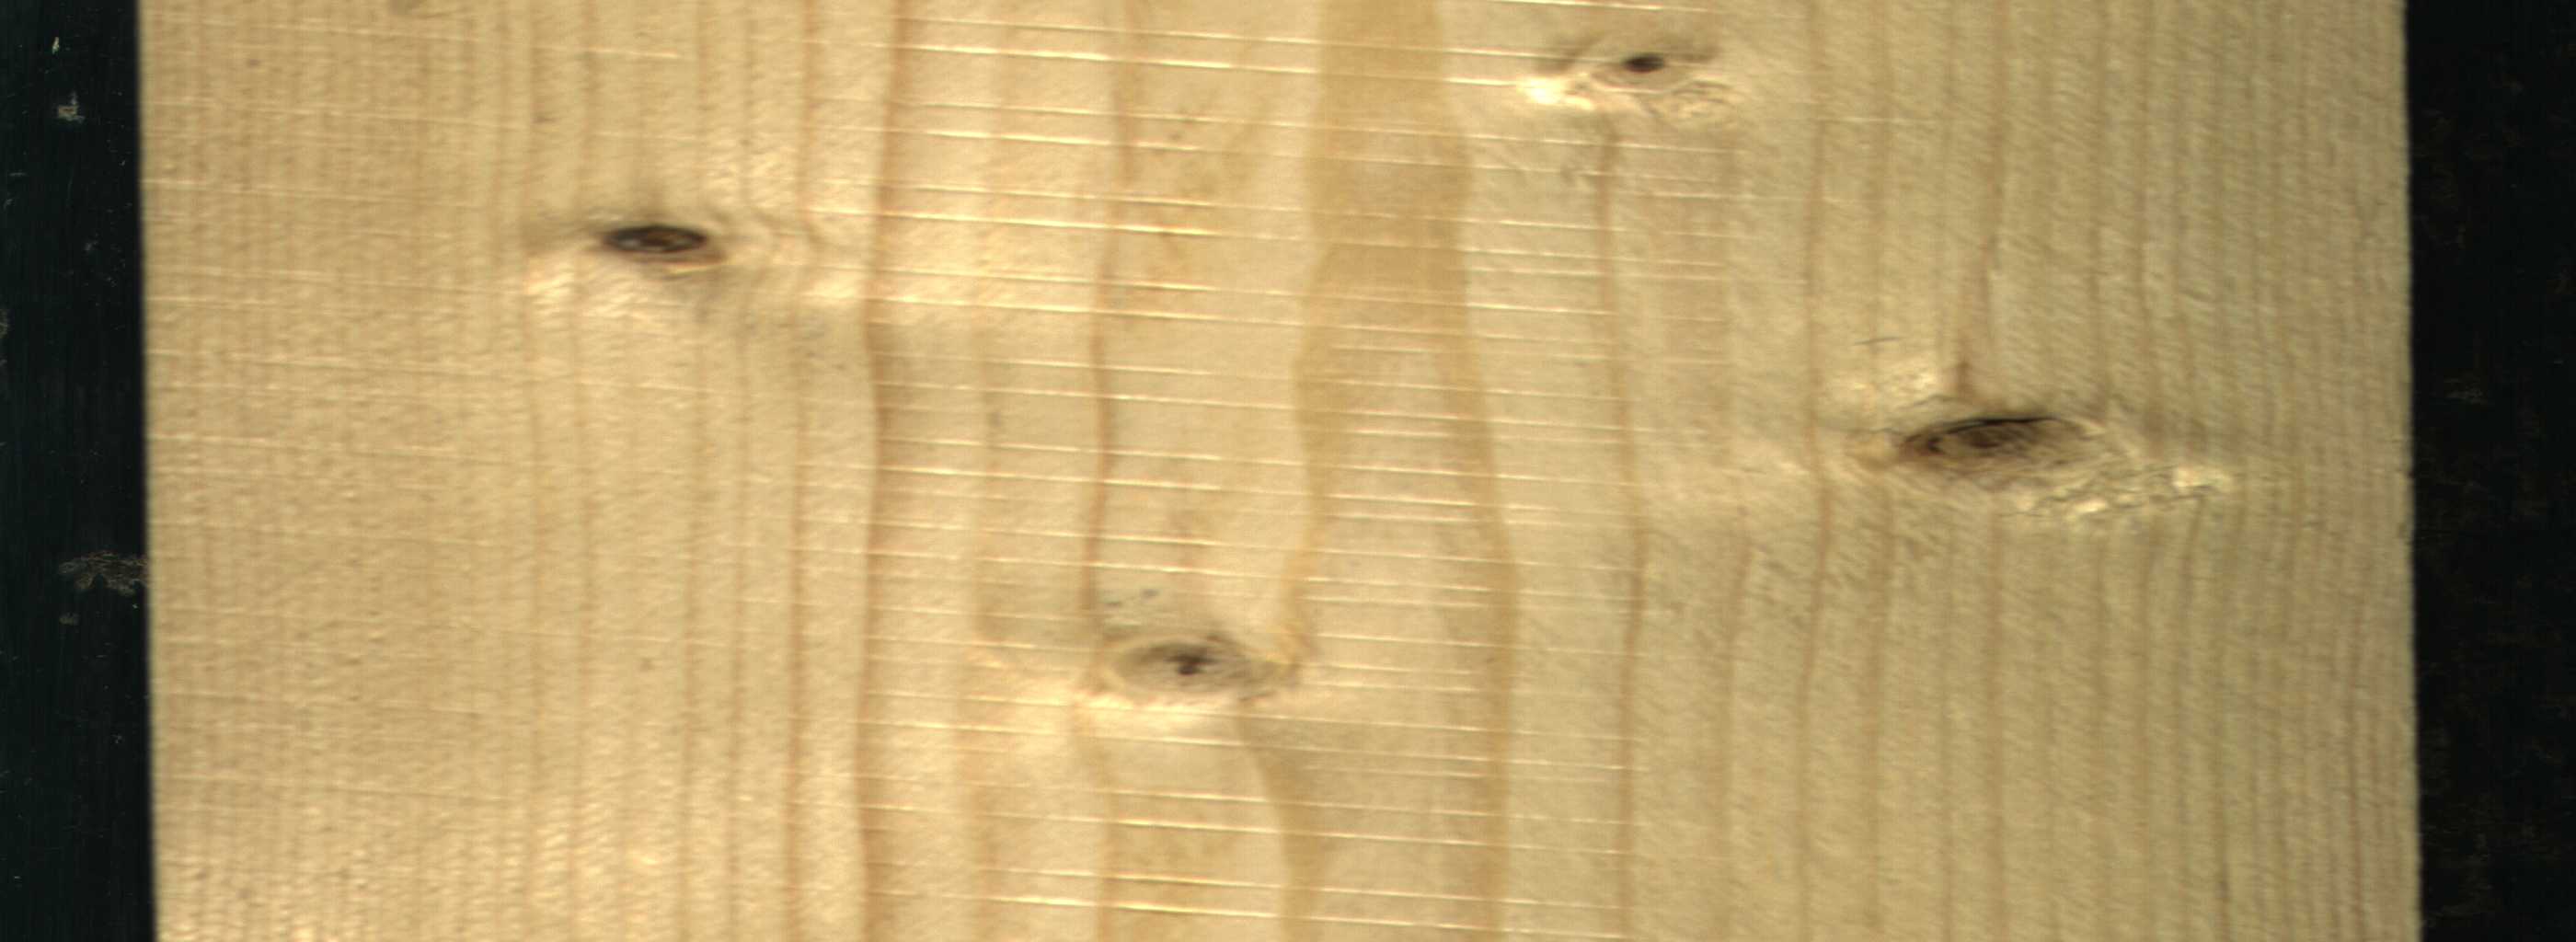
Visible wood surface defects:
Dead_Knot
Dead_Knot
Live_Knot
Live_Knot